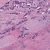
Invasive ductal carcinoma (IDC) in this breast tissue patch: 1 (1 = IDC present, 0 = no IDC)